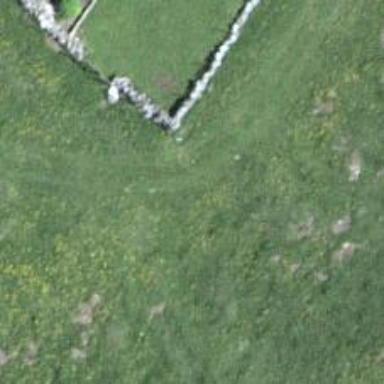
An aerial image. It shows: Dry stone wall barrier.